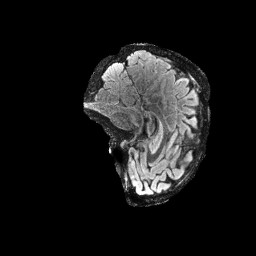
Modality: FLAIR
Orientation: sagittal
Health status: ill
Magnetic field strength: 3 T